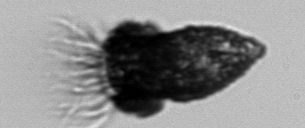
Label: Tintinnopsis